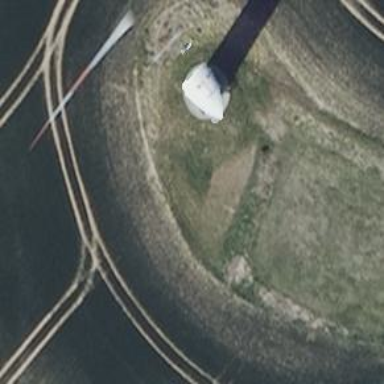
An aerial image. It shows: Wind generator in the form of horizontal axis wind turbine.